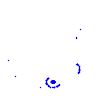
Particle: pion